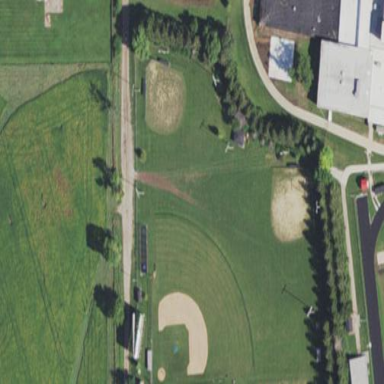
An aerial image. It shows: Softball pitch for leisure land activities.